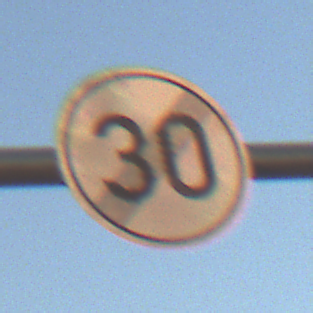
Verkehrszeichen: EndeGeschwindigkeit30
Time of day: SunriseSunset
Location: Outdoor (Nature)
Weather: Clear
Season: NotSpecified
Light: Natural